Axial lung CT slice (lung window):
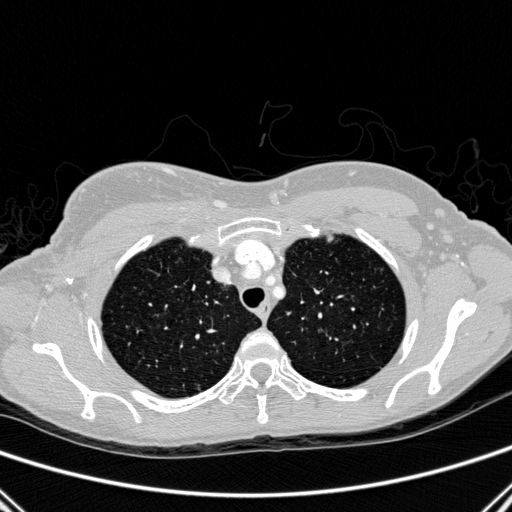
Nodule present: no